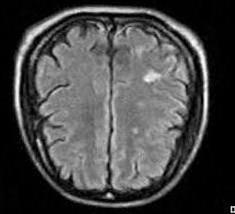
Label: notumor